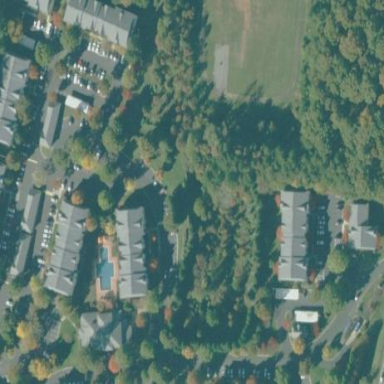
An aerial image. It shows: Residential area with apartments.